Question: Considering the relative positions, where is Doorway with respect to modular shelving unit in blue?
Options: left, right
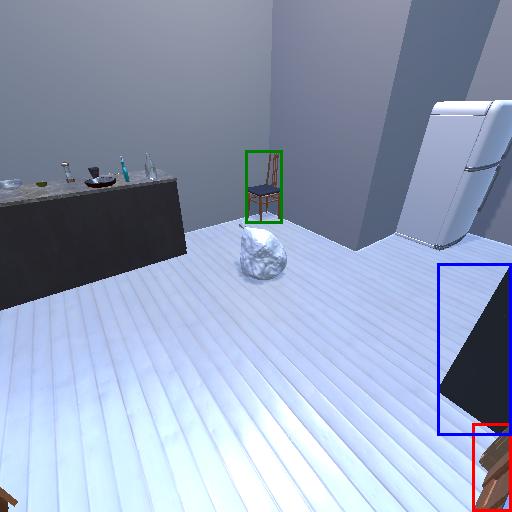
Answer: left